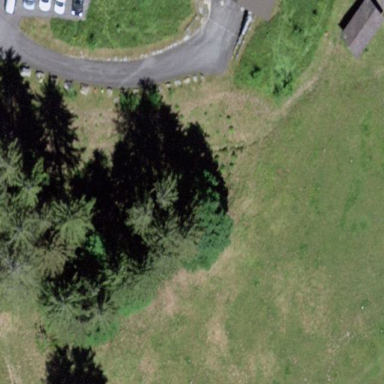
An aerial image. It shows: Forest area.